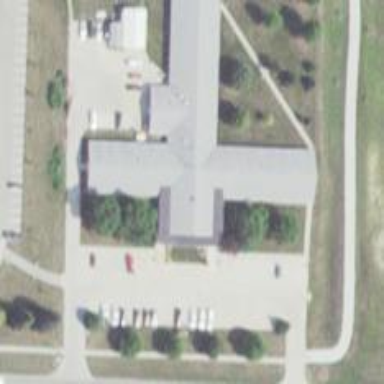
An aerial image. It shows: Nursing home.